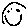
Label: smiley face